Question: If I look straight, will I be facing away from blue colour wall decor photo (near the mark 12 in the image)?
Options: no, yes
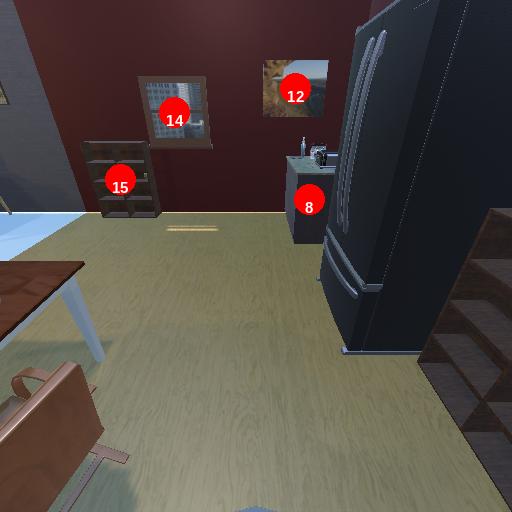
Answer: no